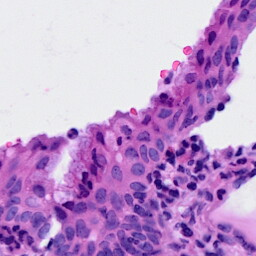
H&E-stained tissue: Cervix